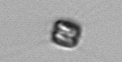
Label: Thalassiosira